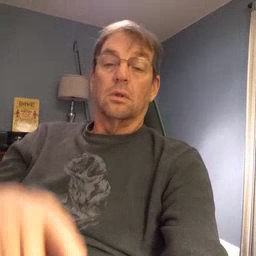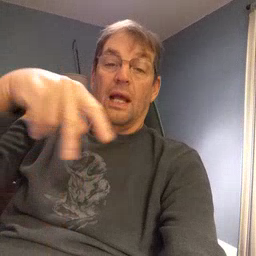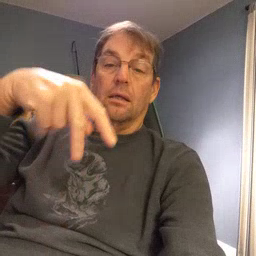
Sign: dance